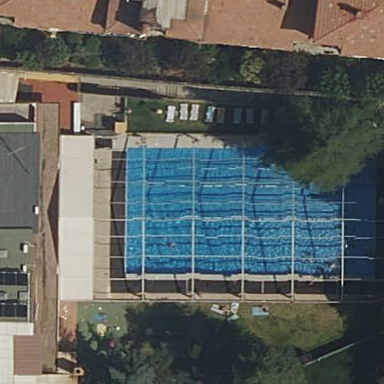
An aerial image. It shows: Swimming pool area designated for leisure and sport.